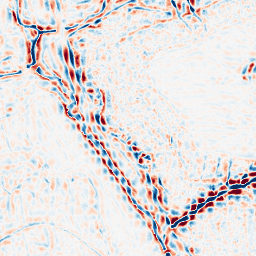
Category: wavelet
Decomposition family: wavelet_biorthogonal
Decomposition parameters: wavelet: bior5.5
level: 3
Upsampling method: linear_exact
Upsampling parameters: scale: 8
Upsampling scale: 8